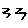
Label: zigzag